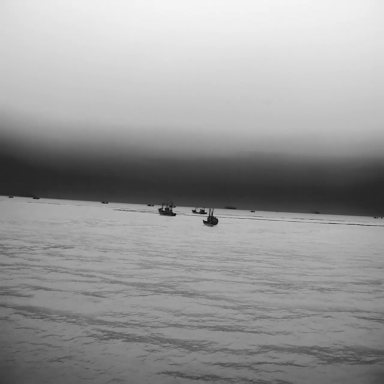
There are ten bulk_carriers in the infrared image.